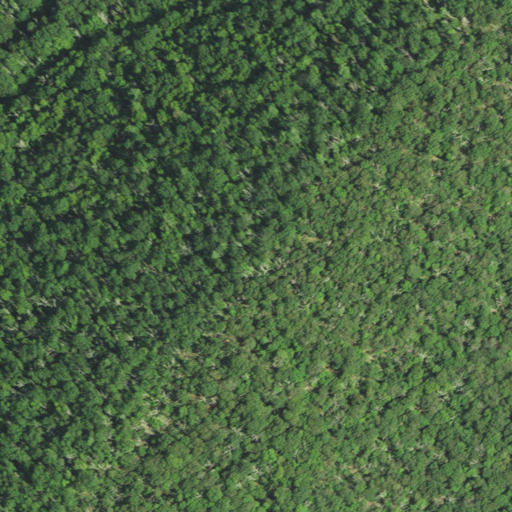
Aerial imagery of mountain in West Virginia named Peters Mountain containing deciduous forest, shrub, and mixed forest